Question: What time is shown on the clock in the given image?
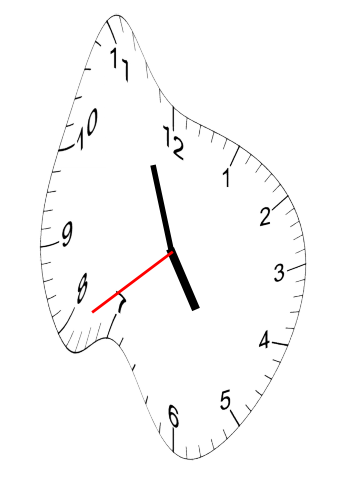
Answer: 04:56:39